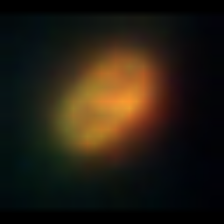
Taxon: Unknown_phyto
Group: Unknown